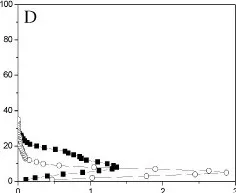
Maximum intensity images . , day 25.
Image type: pathology (immunostaining)